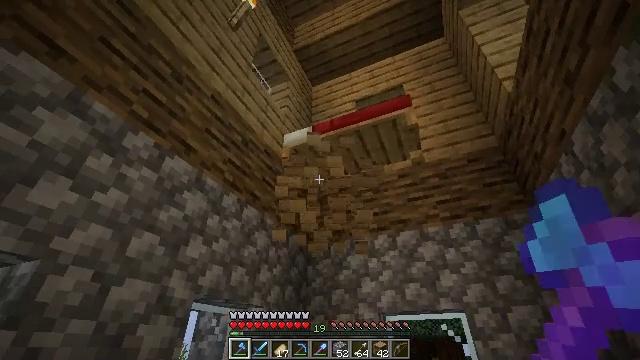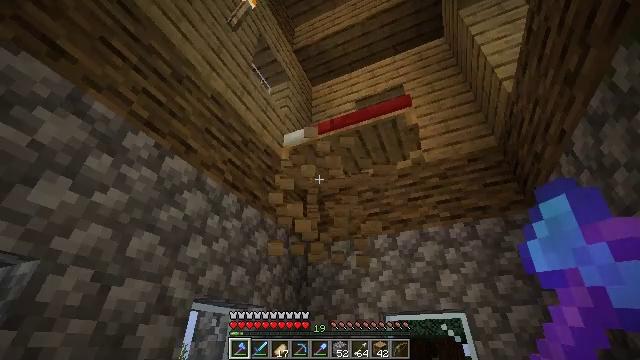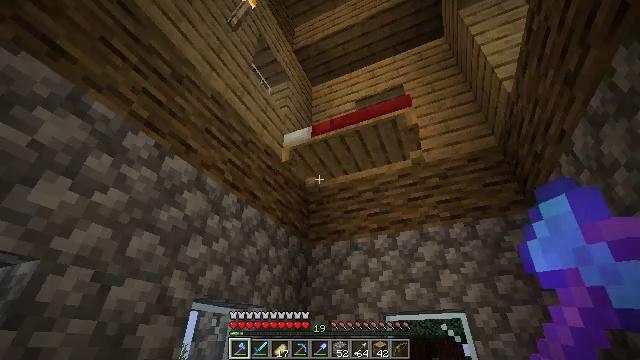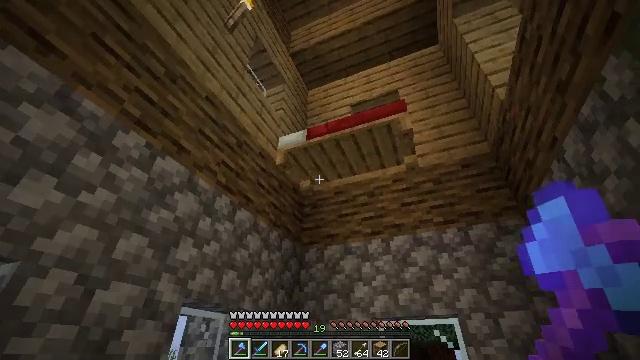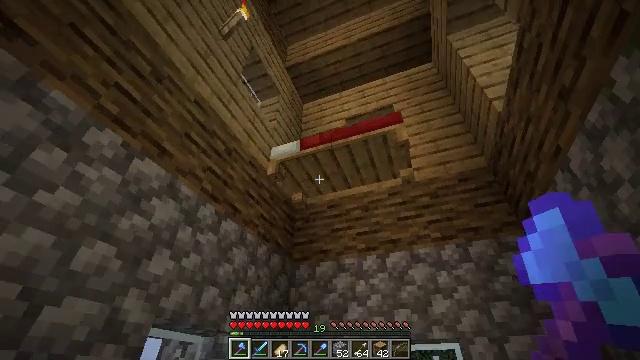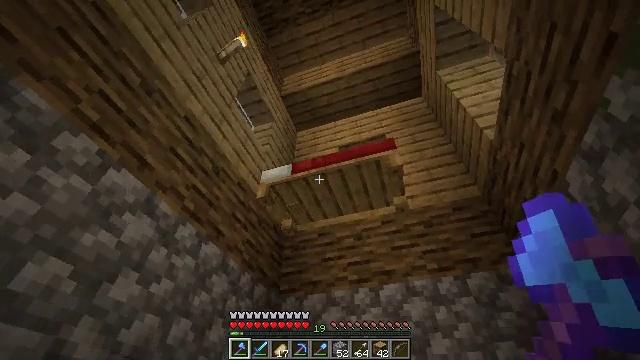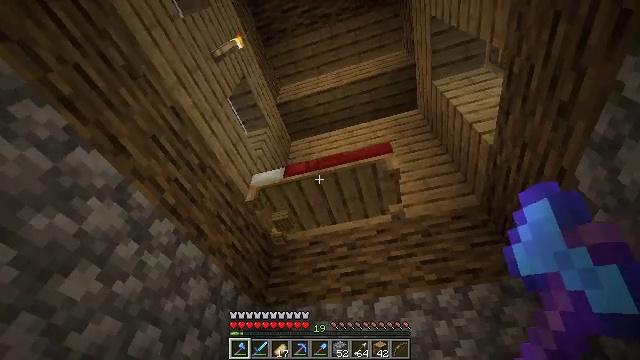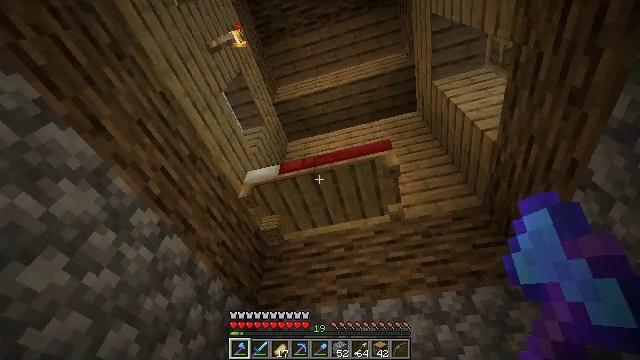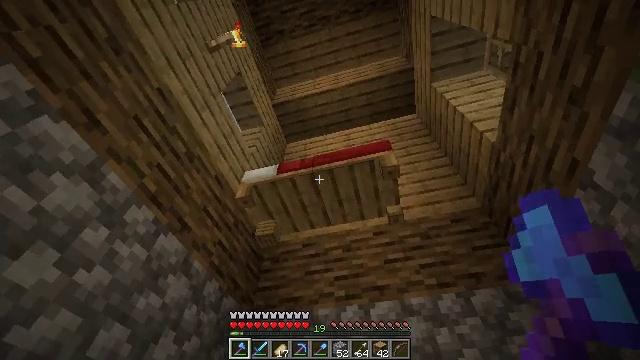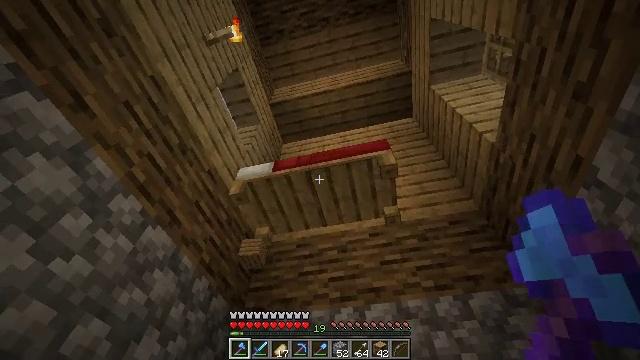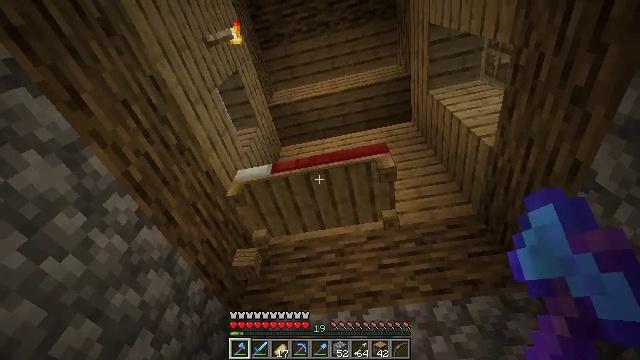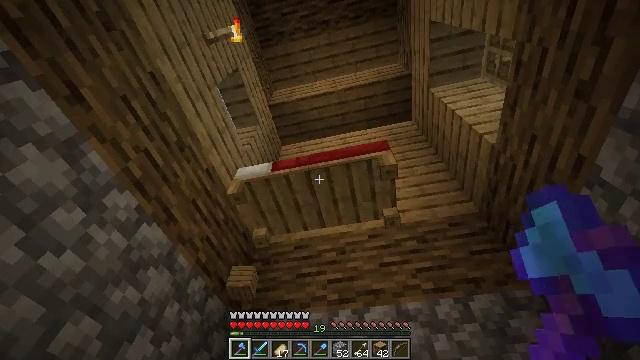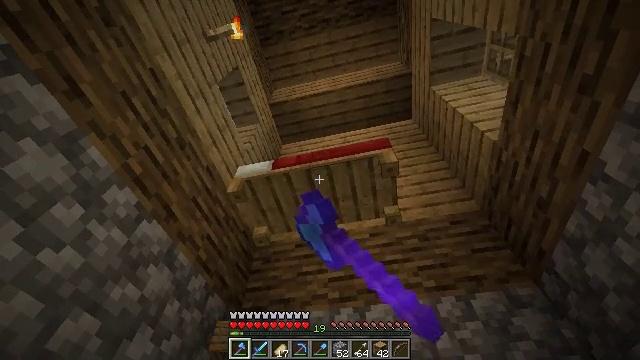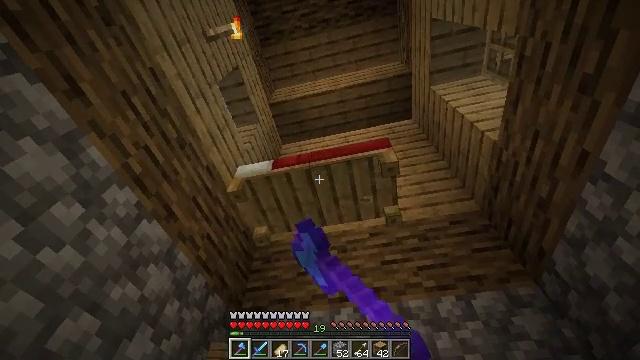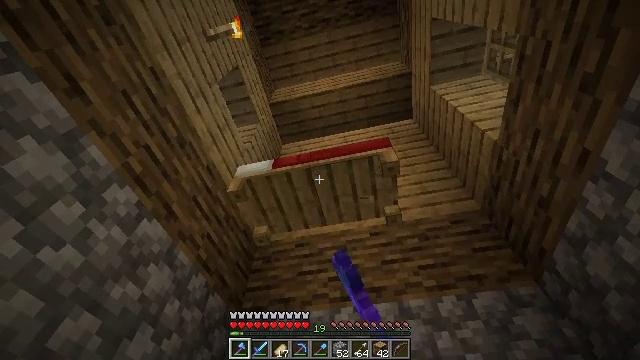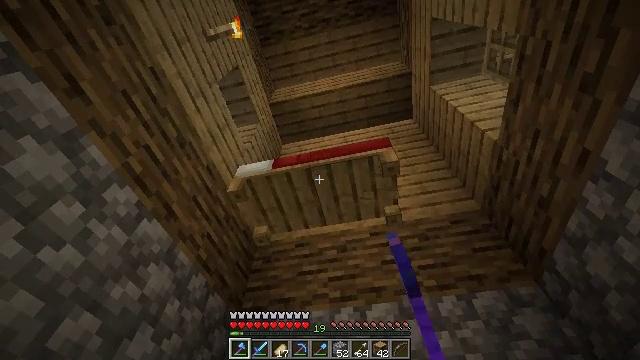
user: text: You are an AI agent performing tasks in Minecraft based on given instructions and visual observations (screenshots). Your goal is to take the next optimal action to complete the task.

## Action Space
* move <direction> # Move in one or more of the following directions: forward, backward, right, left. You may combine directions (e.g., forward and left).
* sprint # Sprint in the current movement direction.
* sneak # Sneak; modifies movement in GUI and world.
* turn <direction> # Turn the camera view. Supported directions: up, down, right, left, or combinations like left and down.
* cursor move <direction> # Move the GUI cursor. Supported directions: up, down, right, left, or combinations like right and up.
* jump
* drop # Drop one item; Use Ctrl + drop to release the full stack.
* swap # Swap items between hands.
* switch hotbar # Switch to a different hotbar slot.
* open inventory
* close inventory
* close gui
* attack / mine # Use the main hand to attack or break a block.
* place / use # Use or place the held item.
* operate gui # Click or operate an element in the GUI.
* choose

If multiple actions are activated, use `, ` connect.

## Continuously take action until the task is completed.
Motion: motion action
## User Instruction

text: Left click to break the red bed.
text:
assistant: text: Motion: attack / mine
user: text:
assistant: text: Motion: attack / mine
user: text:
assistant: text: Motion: move forward, turn right, attack / mine
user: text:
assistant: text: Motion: move forward, turn right and up
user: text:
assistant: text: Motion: move forward, turn right and up
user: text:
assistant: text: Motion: move forward, turn right and up
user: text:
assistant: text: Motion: move forward, turn right and up
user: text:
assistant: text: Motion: no_op
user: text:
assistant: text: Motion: turn right and up
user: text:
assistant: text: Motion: no_op
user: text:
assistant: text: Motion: attack / mine
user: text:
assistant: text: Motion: attack / mine
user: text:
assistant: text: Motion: attack / mine
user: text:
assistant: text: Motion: attack / mine
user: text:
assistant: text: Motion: attack / mine
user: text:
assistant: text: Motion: attack / mine
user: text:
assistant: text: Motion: attack / mine
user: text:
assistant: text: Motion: attack / mine
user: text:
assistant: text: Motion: attack / mine
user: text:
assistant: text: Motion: attack / mine
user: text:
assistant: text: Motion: attack / mine
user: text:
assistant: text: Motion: attack / mine
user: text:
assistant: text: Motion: attack / mine
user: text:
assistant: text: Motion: attack / mine
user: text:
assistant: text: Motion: no_op
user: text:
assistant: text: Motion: no_op